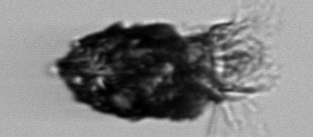
Label: Stenosemella_pacifica